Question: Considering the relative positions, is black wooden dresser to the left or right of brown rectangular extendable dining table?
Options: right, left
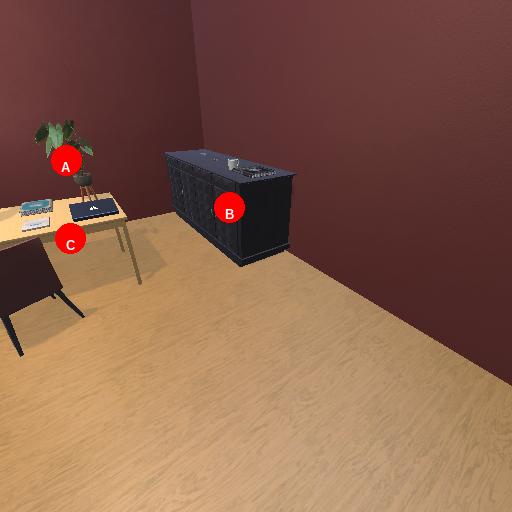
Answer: right